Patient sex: F
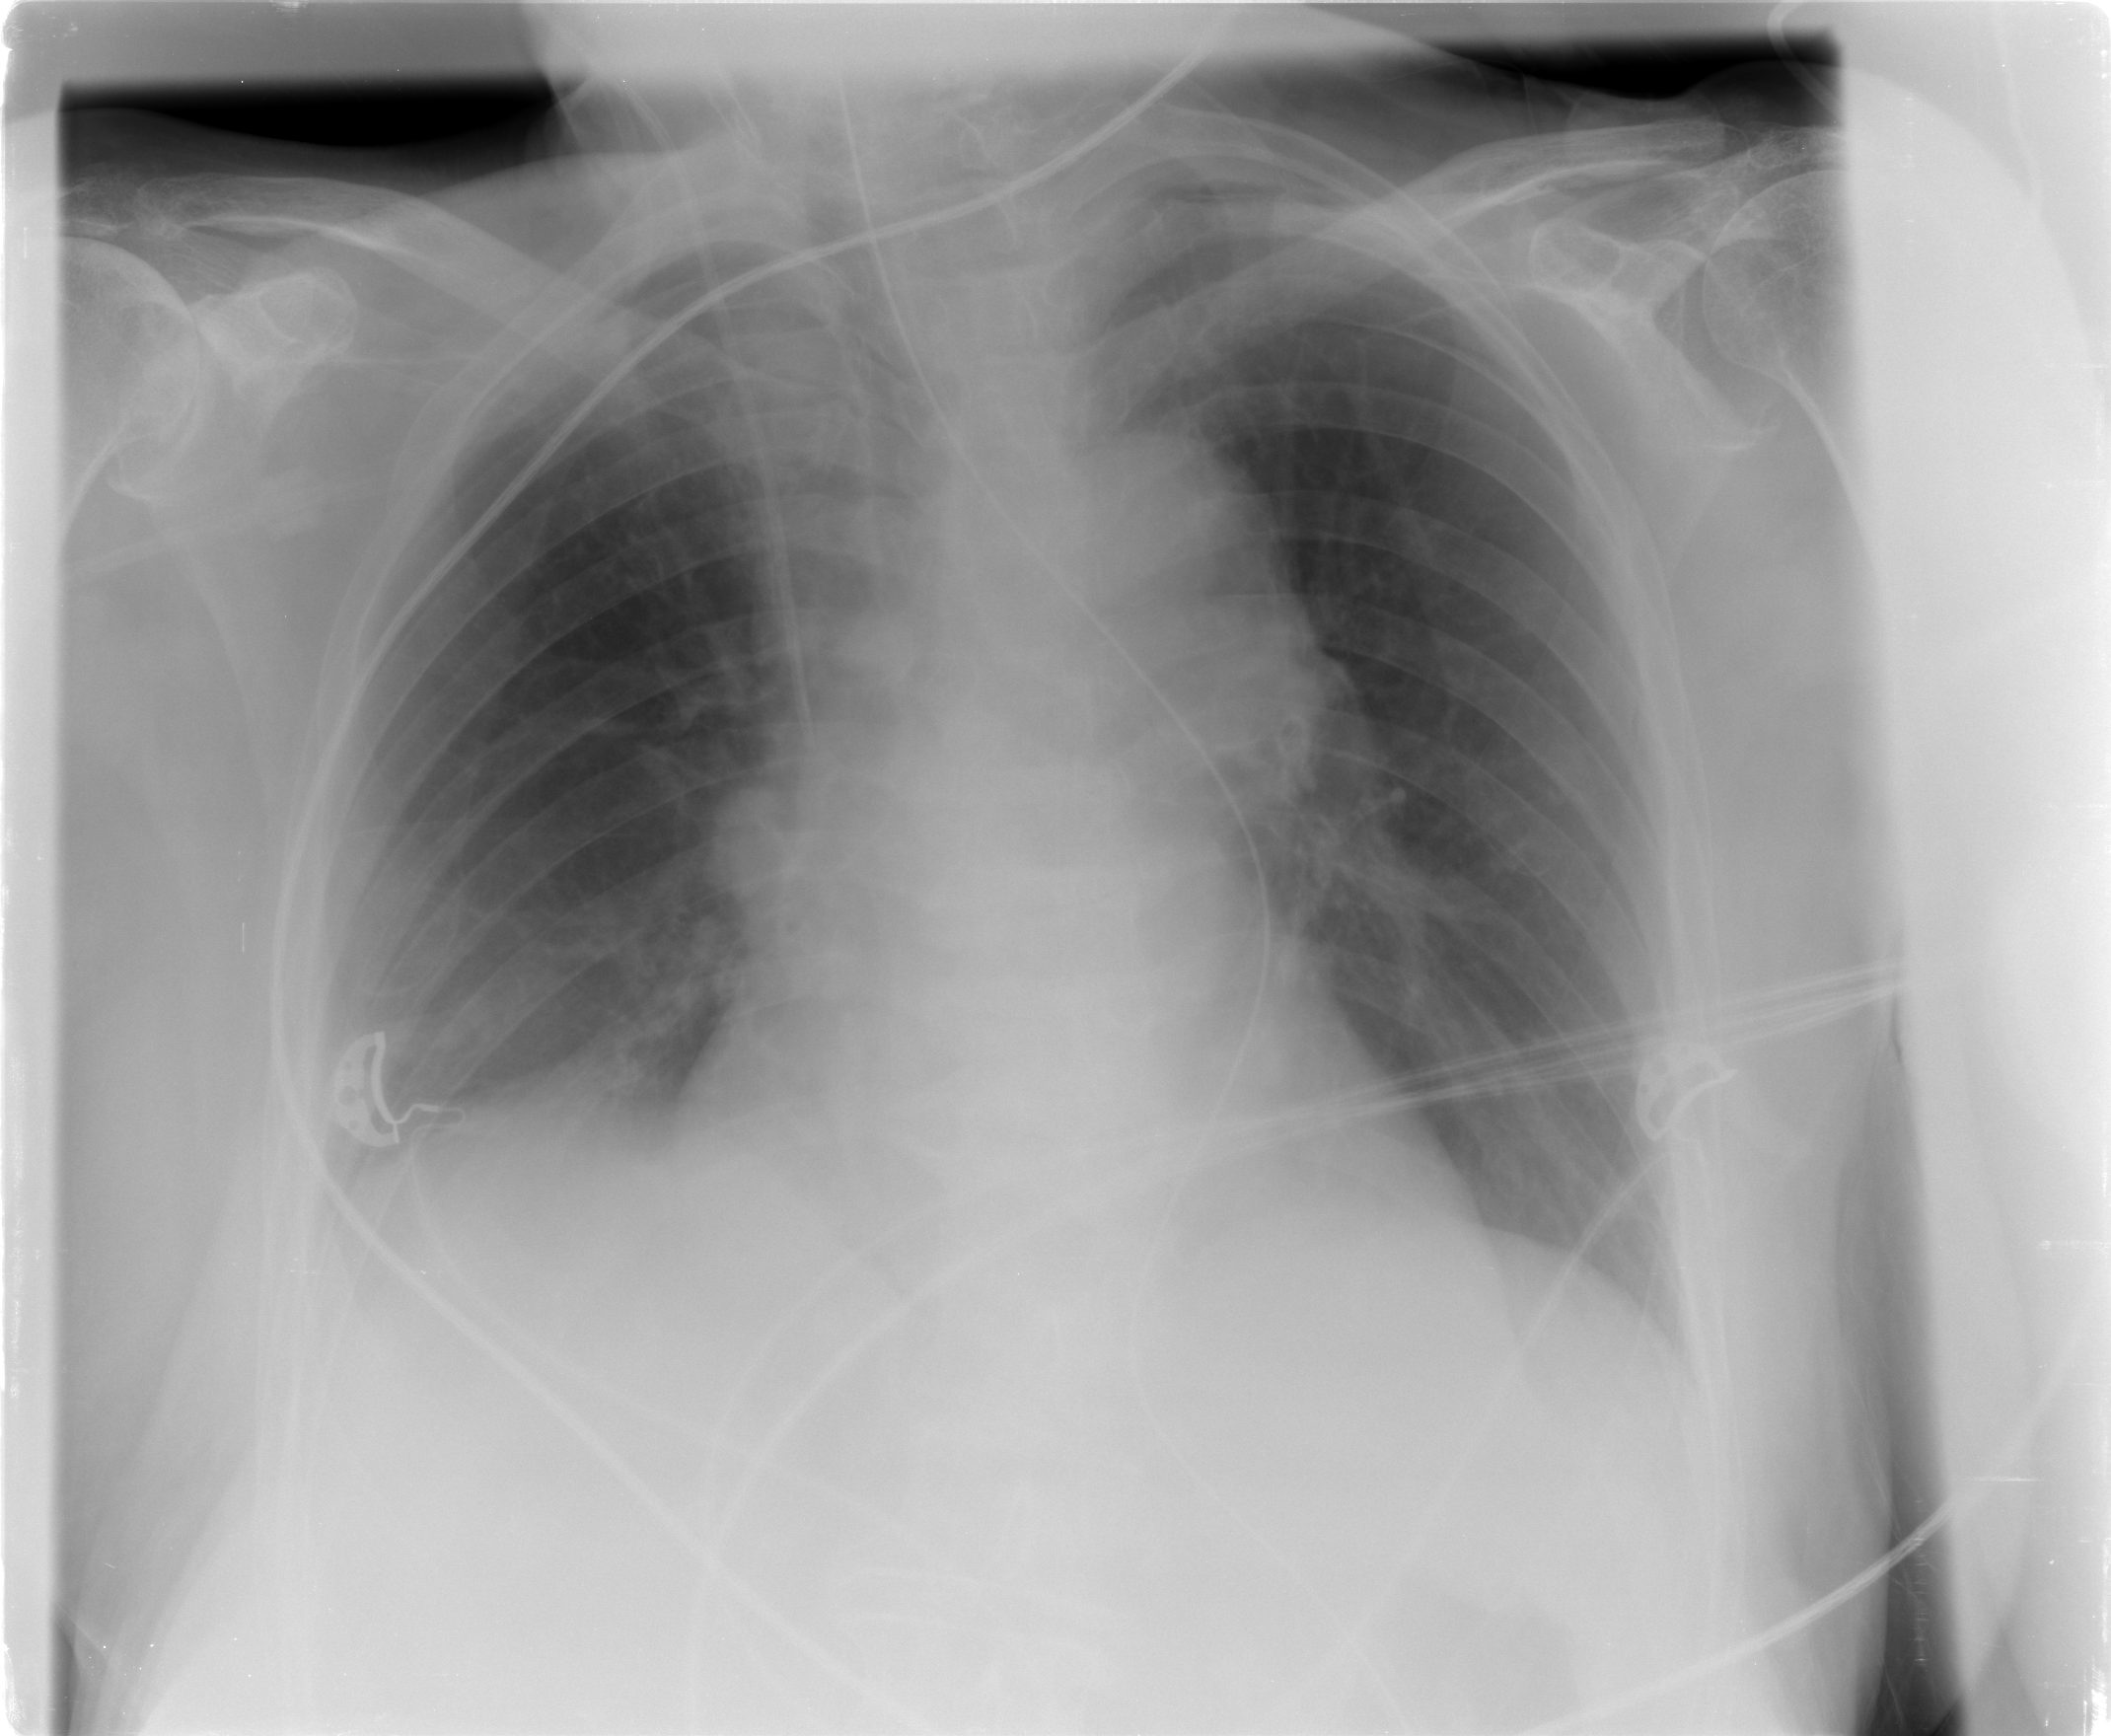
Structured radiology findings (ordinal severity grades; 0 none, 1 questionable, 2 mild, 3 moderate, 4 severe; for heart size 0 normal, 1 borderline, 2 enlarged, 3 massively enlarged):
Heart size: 0
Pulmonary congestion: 0
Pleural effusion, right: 1
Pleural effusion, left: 0
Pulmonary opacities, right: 0
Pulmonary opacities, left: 0
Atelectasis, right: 0
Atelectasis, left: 0